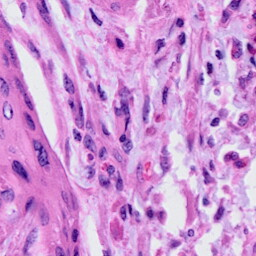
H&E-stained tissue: Cervix